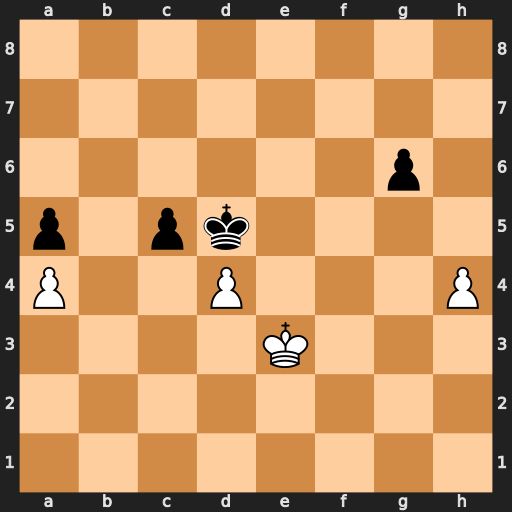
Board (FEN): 8/8/6p1/p1pk4/P2P3P/4K3/8/8
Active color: w
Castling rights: -
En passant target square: -
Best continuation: dxc5 Kxc5 Kf4 Kd6 Kg5 Ke7 Kxg6